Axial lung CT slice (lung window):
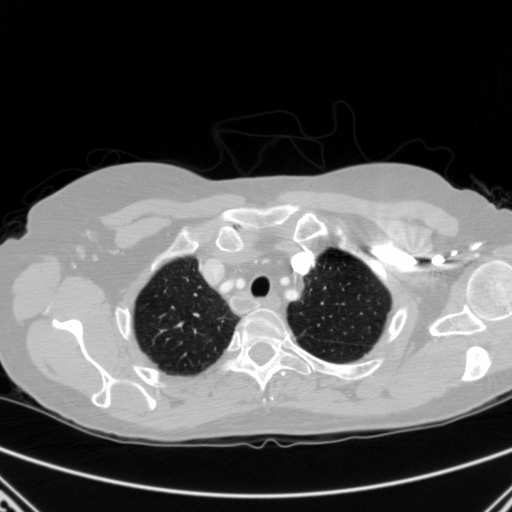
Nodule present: no